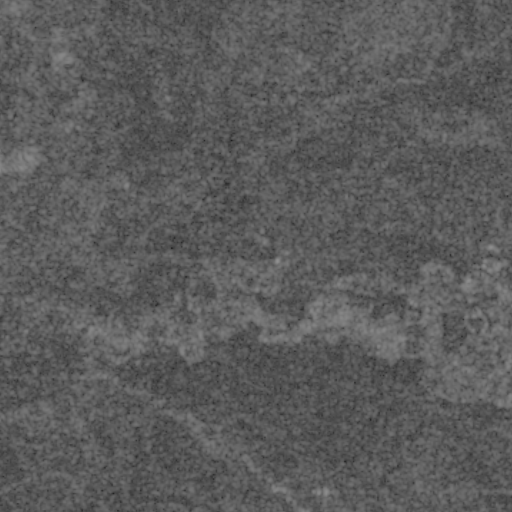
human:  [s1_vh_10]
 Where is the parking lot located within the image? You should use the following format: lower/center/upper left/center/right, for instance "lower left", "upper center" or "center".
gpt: The parking lot is located in the lower left of the image.
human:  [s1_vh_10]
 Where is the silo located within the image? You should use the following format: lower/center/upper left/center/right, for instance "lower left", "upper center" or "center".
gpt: The silo is located in the center right of the image.
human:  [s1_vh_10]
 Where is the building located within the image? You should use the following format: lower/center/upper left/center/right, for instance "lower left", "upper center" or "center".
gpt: The building is located in the center right of the image.
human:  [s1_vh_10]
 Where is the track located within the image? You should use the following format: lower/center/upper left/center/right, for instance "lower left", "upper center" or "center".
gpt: There is no track in the image.

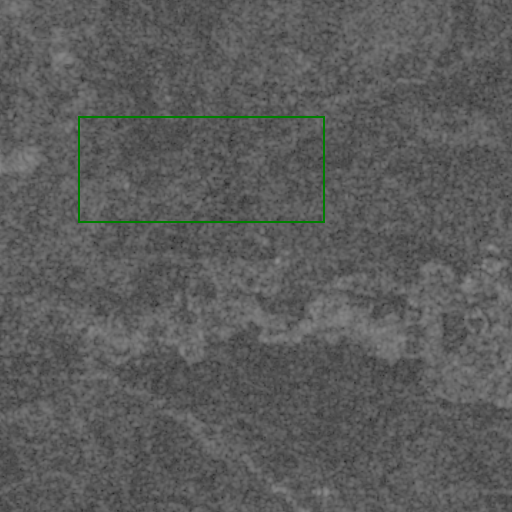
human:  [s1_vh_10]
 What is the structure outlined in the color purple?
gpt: There is no purple outline.
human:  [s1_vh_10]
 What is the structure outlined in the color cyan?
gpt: There is no structure outlined in cyan.